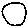
Label: circle